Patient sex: F
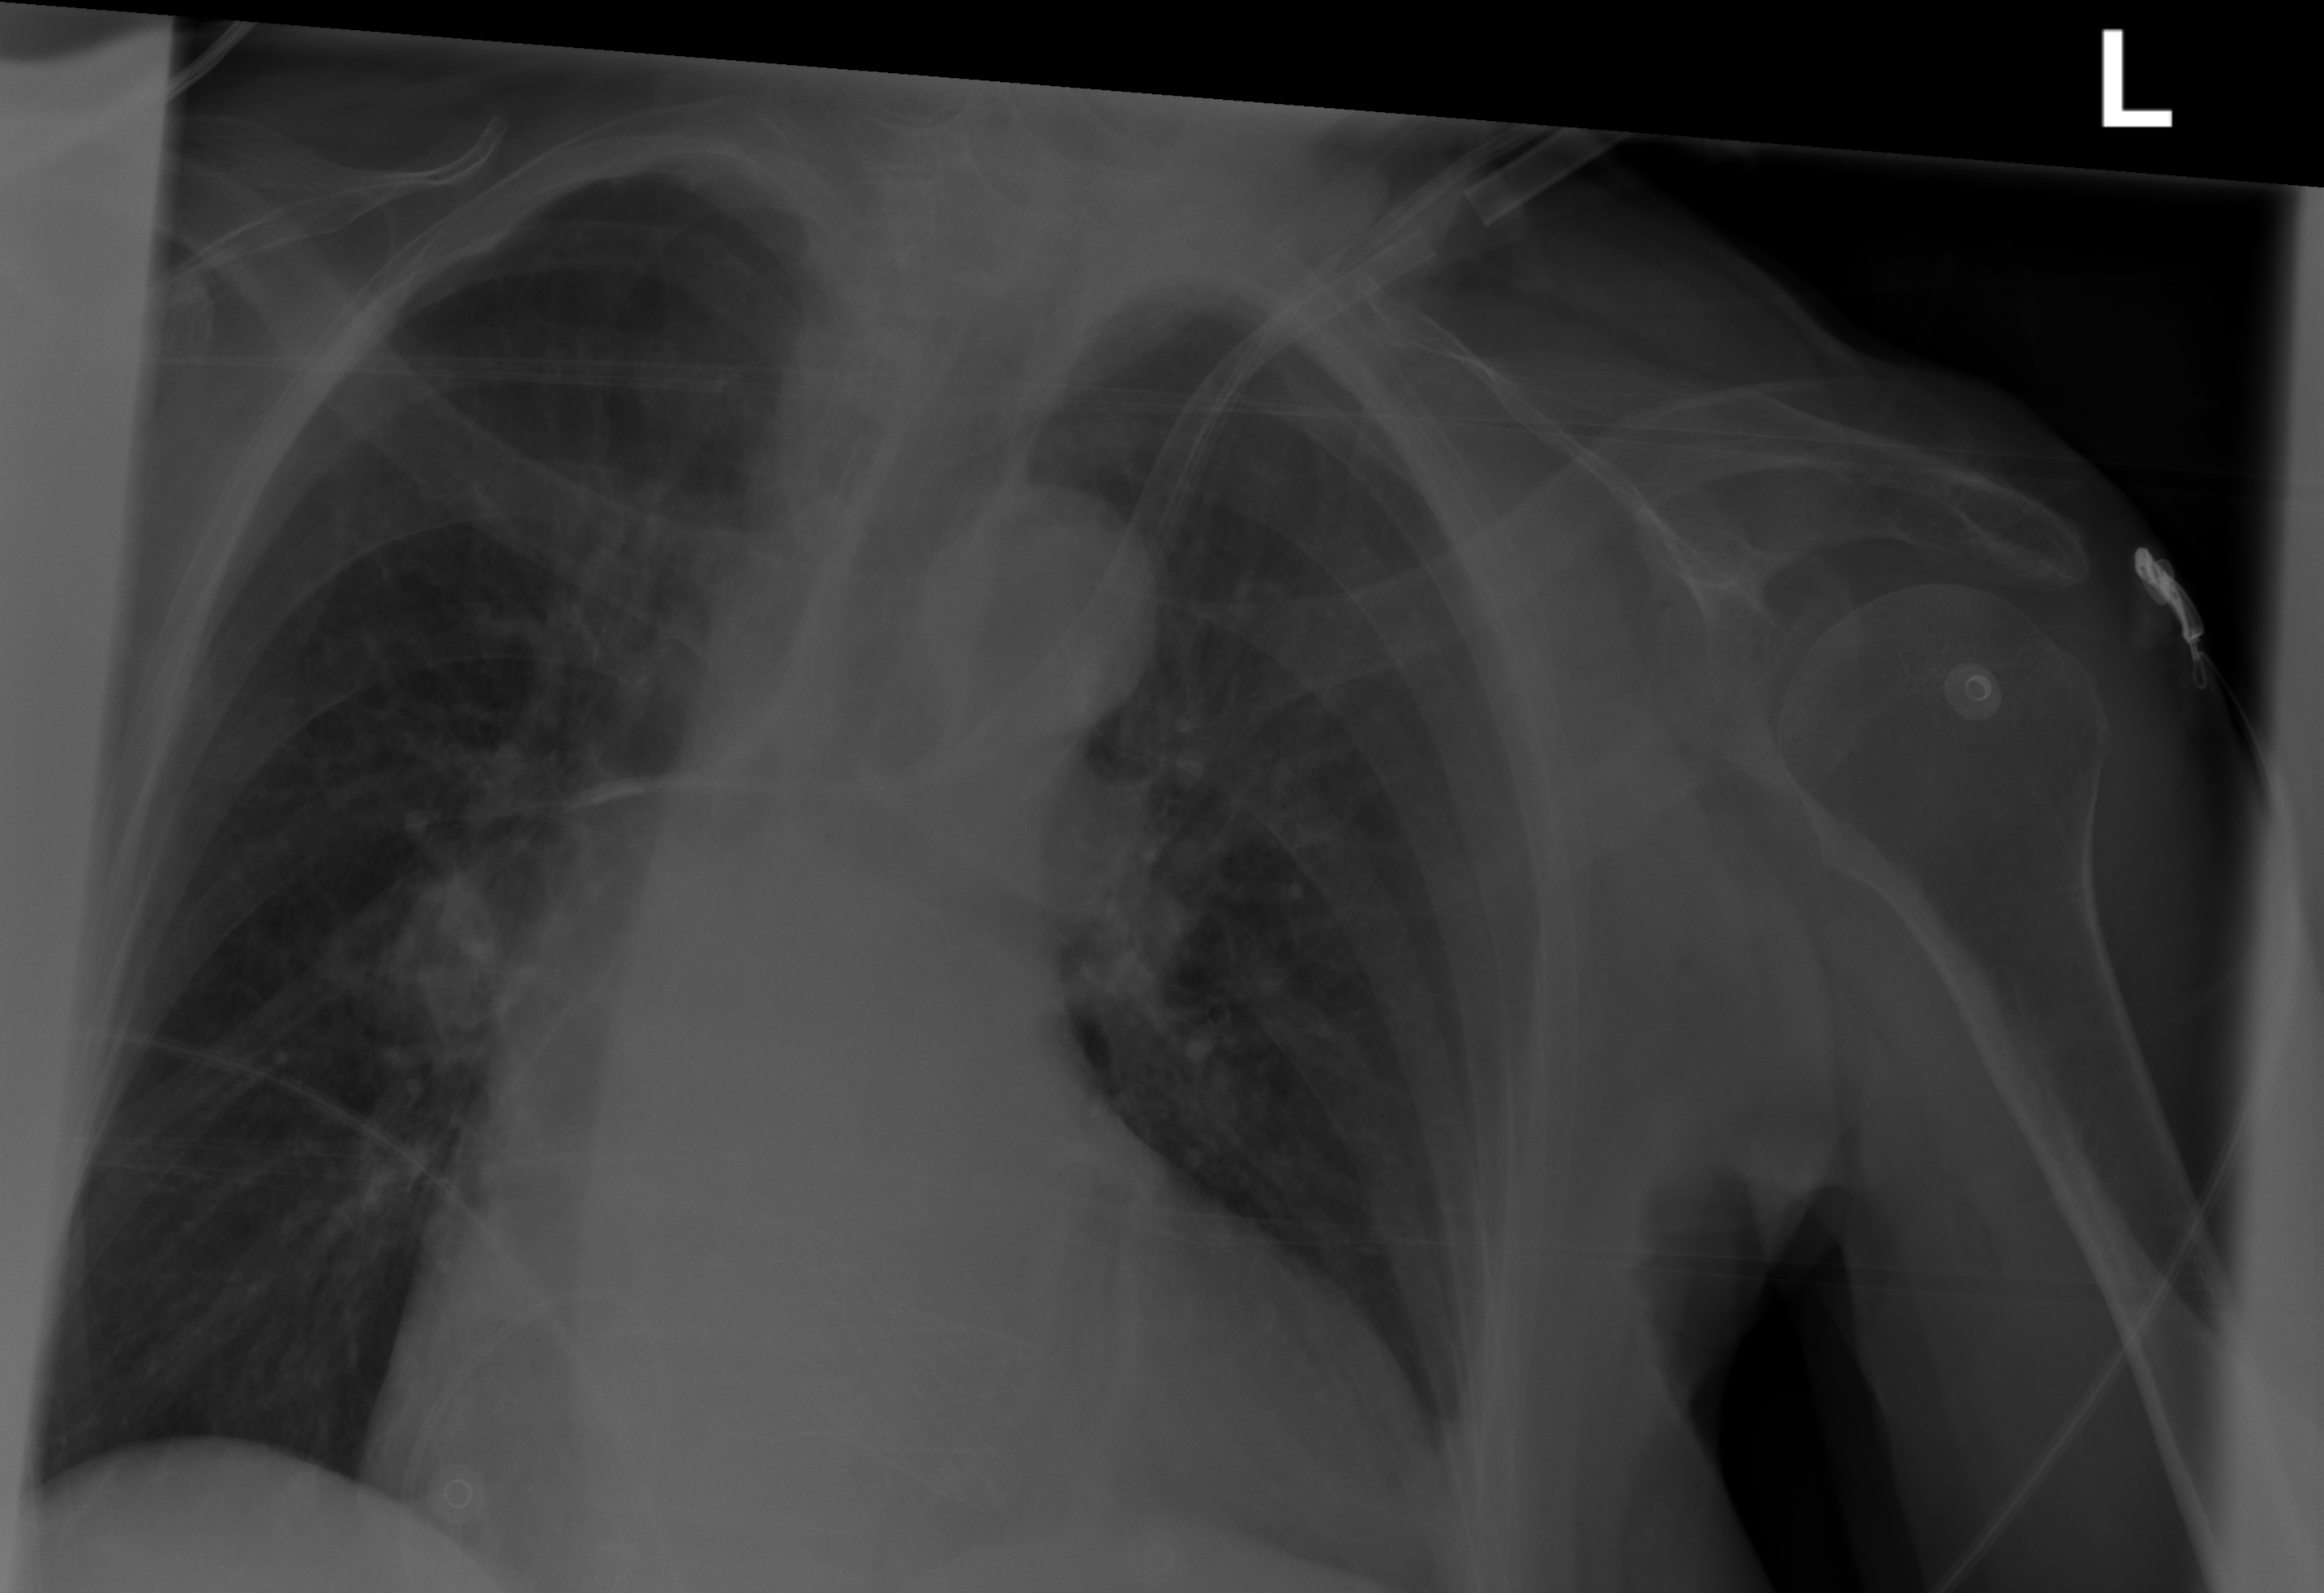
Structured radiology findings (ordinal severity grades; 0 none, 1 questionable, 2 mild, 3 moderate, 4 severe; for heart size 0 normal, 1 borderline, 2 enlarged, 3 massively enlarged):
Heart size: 0
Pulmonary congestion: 0
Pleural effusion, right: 0
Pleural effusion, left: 2
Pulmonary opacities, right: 0
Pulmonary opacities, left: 0
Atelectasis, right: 0
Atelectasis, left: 0